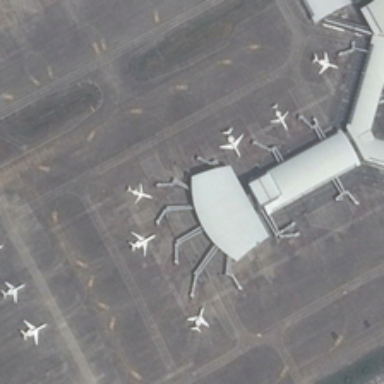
Many planes in an airport are near a terminal .